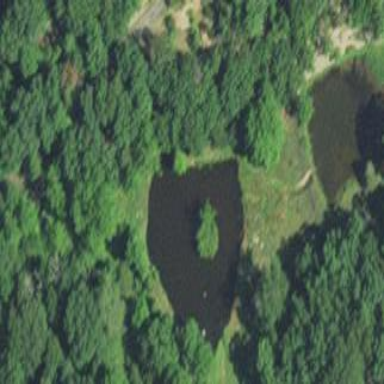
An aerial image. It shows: Pond with natural water.